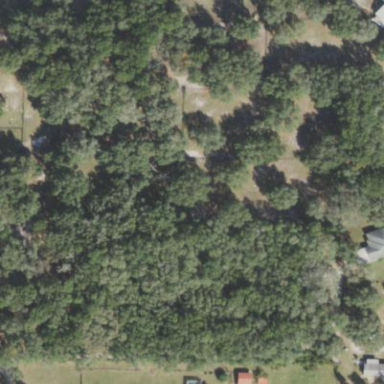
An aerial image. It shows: Mixed woodland area with various types of leaves.